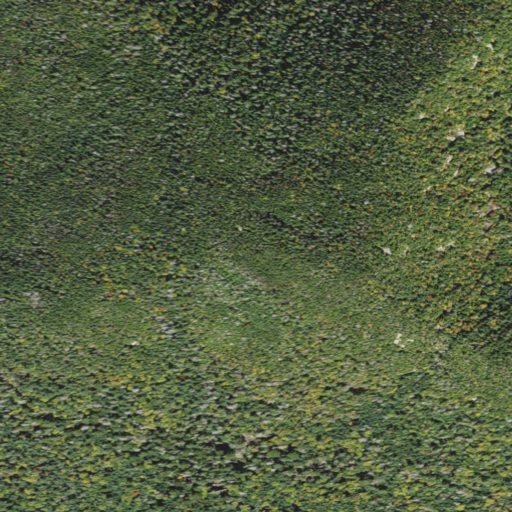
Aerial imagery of mountain in New Hampshire named Mount Passaconaway containing only evergreen forest